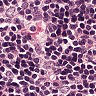
Metastatic tissue present: no